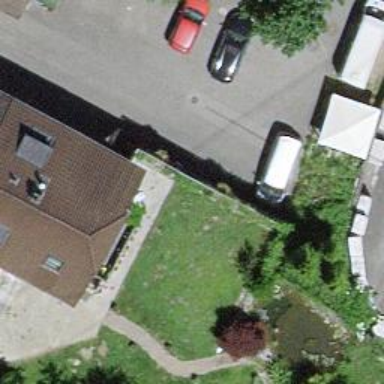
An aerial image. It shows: Group of garages.